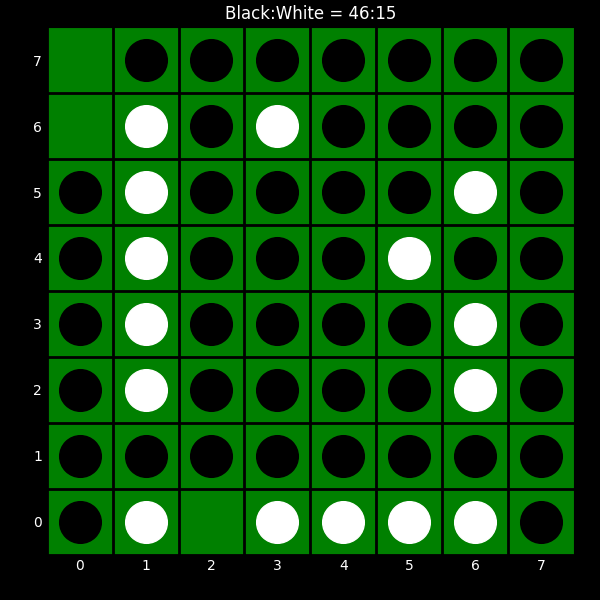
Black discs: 46
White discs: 15